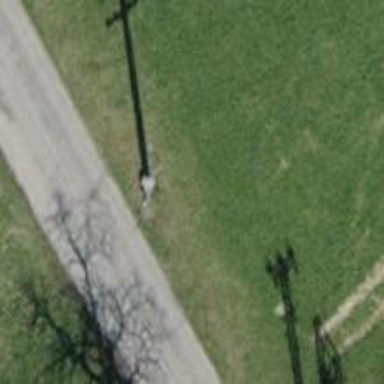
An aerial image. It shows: Branch-type pole.